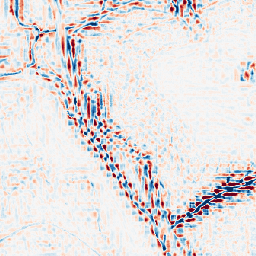
Category: wavelet
Decomposition family: wavelet_reverse_biorthogonal
Decomposition parameters: wavelet: rbio3.5
level: 3
Upsampling method: regularized
Upsampling parameters: scale: 2
lambda_reg: 0.01
Upsampling scale: 2